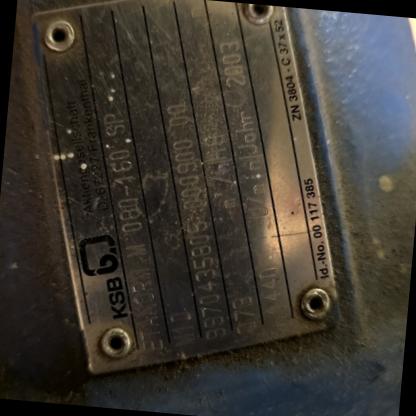
Klasa: tabliczka-znamionowa